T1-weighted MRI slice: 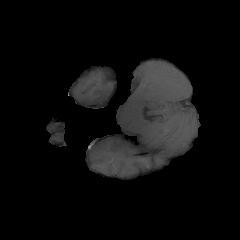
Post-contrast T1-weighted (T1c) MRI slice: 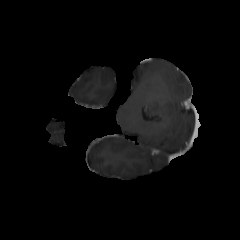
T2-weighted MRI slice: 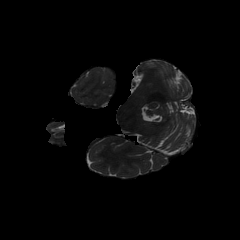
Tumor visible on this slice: no